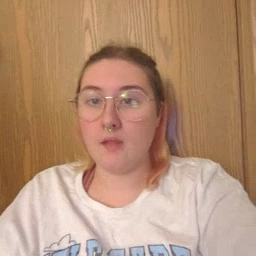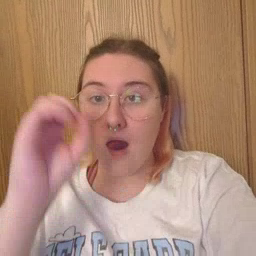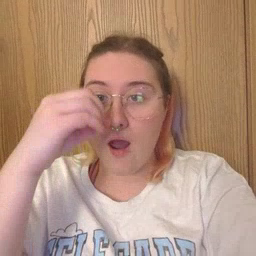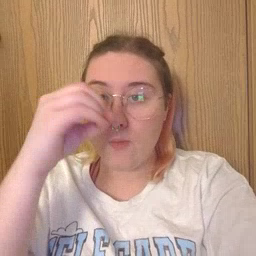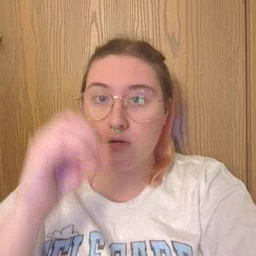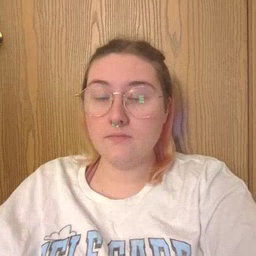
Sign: owl